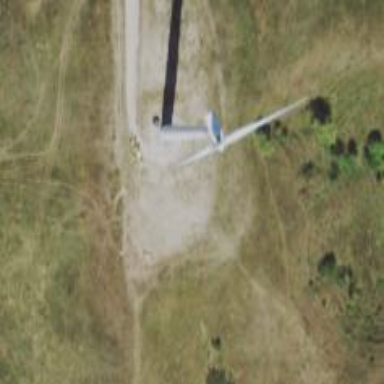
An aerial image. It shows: Wind generator with horizontal axis. The generator is wind turbine.